Question: I'm building a users system plugin for a framework but the way I've currently set it up does not satisfy me. When the 'remember me' box is checked I create a cookie
'''
setcookie('rmb', md5('salt'.$id), ...);
'''
There are a few things I don't like about this. When I recreate a session from this cookie I do the following
'''
$db->prepare('SELECT id FROM users WHERE md5(CONCAT("salt",id)) = ?')
->execute([$_COOKIE['rmb']])
->fetch();
'''
Which seems alright but if I explain the query this is what I get

Highly inefficient, may run for hours, potentially. Apart from hashing with md5 being extremely insecure this system really doesn't seem reliable. Could you guys give me some pointers on how I can identify a user from a remember-me cookie hash efficiently and securely?
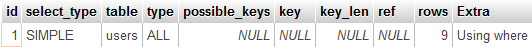
Answer: I think you can just create a 'challenge' that the client should send as a cookie in subsequent requests. When the user logs in:
'''
setcookie('username', put_username_here, ...);
setcookie('challenge', long_random_char_sequence, ...);
// UPDATE users SET challenge = ... WHERE username = ...
'''
When the user connects again something like:
'''
// SELECT ... FROM users WHERE username = $_COOKIE['username'] AND challenge = $_COOKIE['challenge']
'''
This won't compile, there is no input sanitization, etc... It's just the workflow you may try to implement.
If you want to do even better, see <URL>.